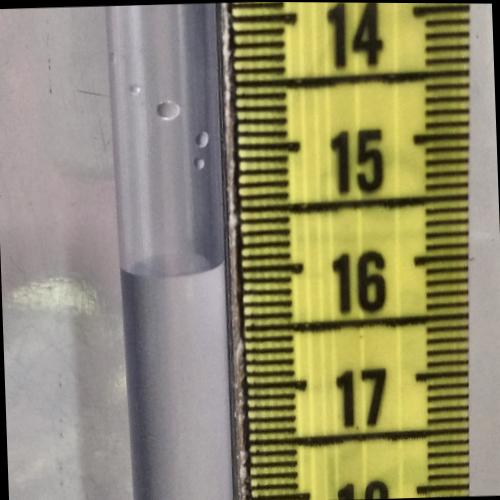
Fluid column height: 15.9 cm